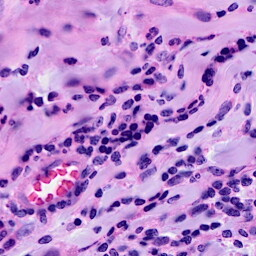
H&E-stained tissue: Breast